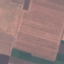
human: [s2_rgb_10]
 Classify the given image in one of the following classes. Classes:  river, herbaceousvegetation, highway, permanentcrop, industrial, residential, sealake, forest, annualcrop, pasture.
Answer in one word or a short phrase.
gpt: AnnualCrop